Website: bh-photo
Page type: account-selection
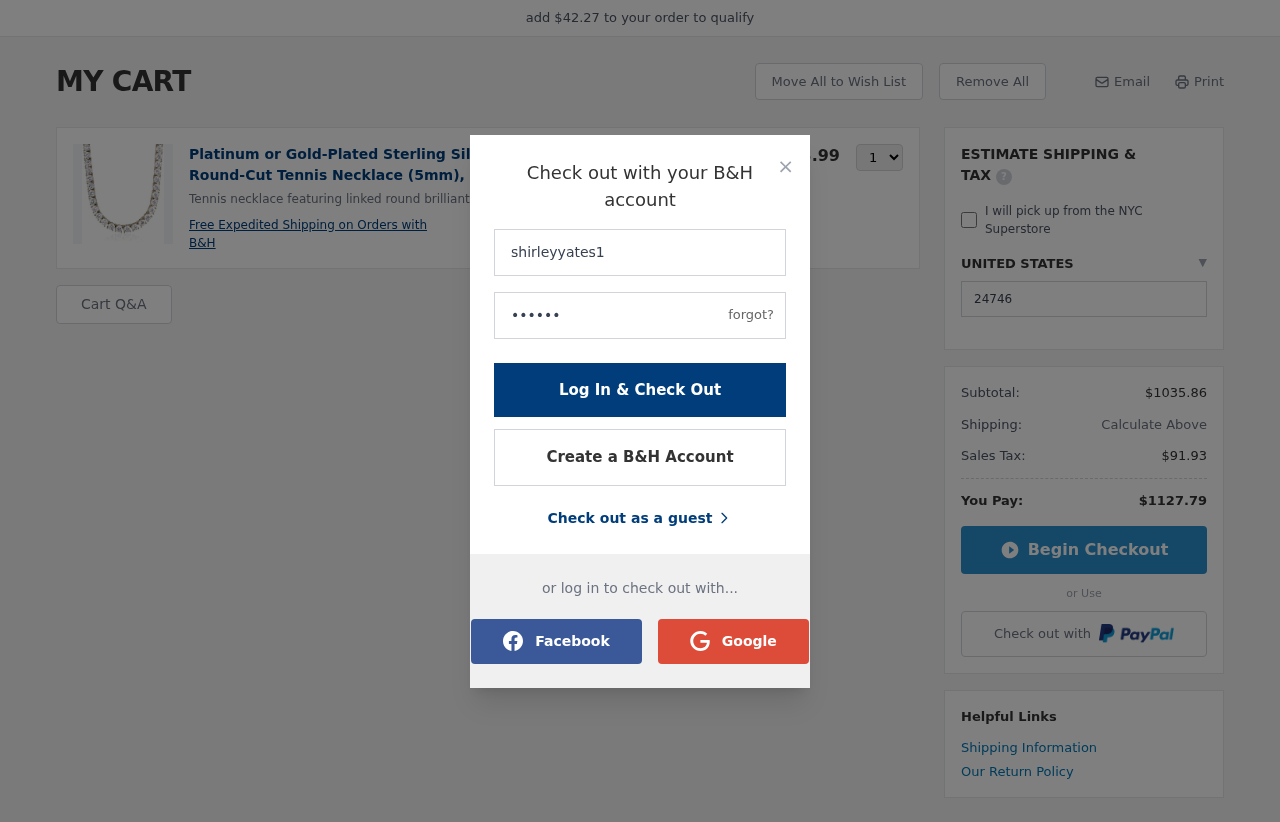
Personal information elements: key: PII_COUNTRY
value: UNITED STATES
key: PII_LOGIN_USERNAME
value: shirleyyates1
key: PII_POSTCODE
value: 24746
Product elements: key: PRODUCT1_DESC
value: Tennis necklace featuring linked round brilliant cut Swarovski zirconia
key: PRODUCT1_NAME
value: Platinum or Gold-Plated Sterling Silver Swarovski Zirconia Round-Cut Tennis Necklace (5mm), 17"
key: PRODUCT1_PRICE
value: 73.99
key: PRODUCT1_QUANTITY
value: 1
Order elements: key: ORDER_SUBTOTAL
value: $1035.86
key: ORDER_TAX
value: $91.93
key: ORDER_TOTAL
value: $1127.79
Other elements: key: AMOUNT_TO_QUALIFY
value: $42.27